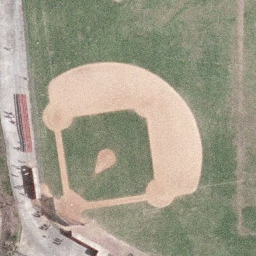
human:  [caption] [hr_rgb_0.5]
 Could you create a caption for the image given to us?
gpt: It is a very old baseball diamond compose of sand and weeds .

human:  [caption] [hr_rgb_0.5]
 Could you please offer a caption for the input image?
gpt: This is an old baseball diamond .

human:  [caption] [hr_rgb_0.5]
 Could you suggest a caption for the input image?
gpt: It is a very old baseball diamond with sand and weeds .

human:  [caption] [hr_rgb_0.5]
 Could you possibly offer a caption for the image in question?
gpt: A baseball diamond composed of sand and weeds .

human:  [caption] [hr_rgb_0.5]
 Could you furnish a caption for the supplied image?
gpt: It is a very old baseball diamond compose of sand and weeds .